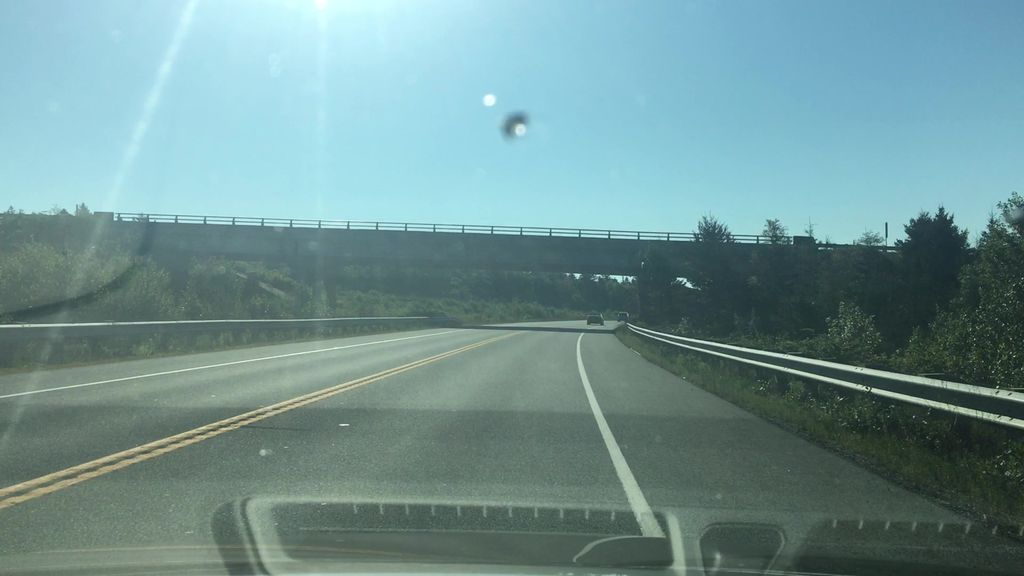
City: halifax